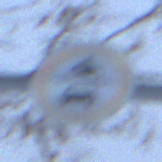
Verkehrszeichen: VerbotKraftfahrzeuge
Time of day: Midday
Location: Outdoor (Nature)
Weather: Overcast
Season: Winter
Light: Natural